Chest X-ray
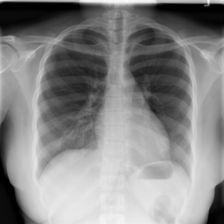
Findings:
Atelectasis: negative
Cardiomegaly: negative
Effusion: negative
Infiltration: negative
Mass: negative
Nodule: negative
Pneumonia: negative
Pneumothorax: negative
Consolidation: negative
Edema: negative
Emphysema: negative
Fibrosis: negative
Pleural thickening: negative
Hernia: negative